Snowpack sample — Snodgrass Mountain, Crested Butte, Colorado (2/4/25, 12:06 PM MST)
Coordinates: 38.923, -106.968
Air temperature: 35 °F
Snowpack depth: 80 cm
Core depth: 80 cm
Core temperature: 32 °F
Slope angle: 14°, slope face: 78°
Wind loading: low
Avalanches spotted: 0
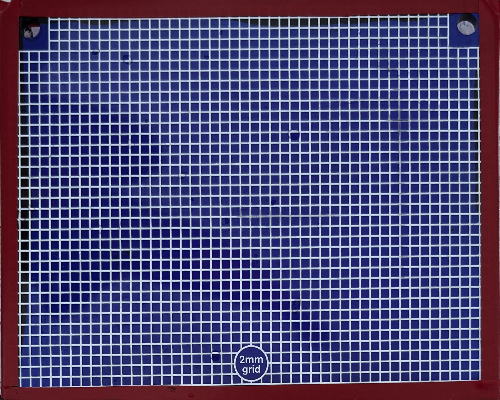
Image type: profile
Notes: No avalanches nearby, unusually warm weather for the last month reported by residents, Collected 25 yards from treeline